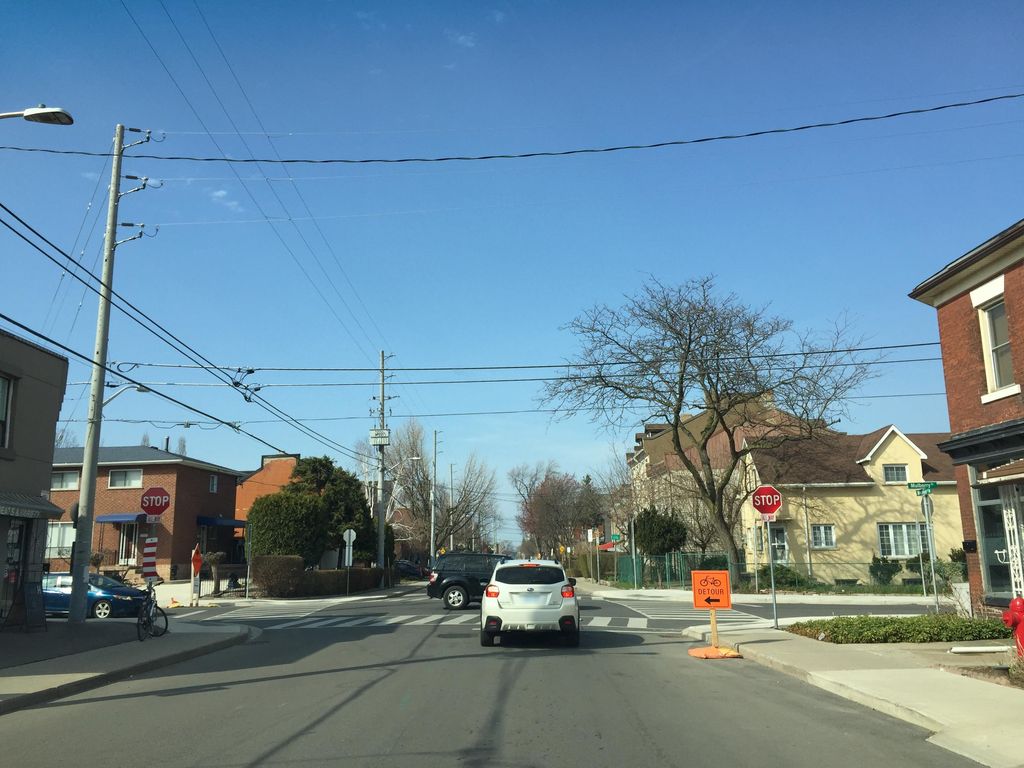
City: hamilton